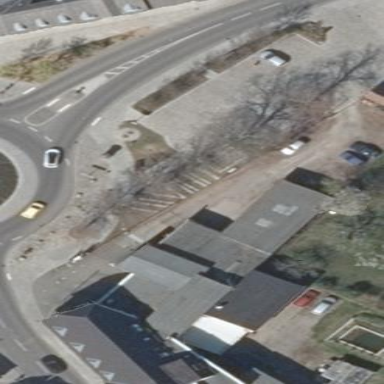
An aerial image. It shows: Building that houses car shop.